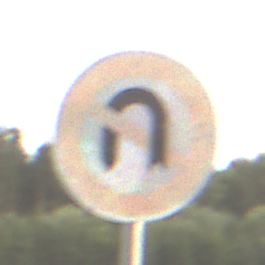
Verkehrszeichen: VerbotWenden
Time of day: SunriseSunset
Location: Outdoor (Nature)
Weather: Clear
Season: NotSpecified
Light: Natural